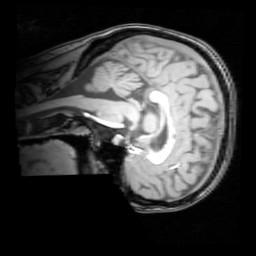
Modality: T1w
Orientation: sagittal
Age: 25
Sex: female
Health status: healthy
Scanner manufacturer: philips
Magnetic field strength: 3 T
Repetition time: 0.012 s
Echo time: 0.0037 s